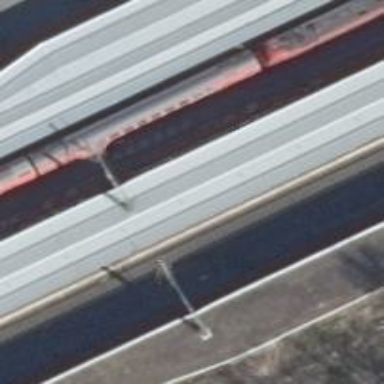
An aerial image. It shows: Close-up of railway platform edge.